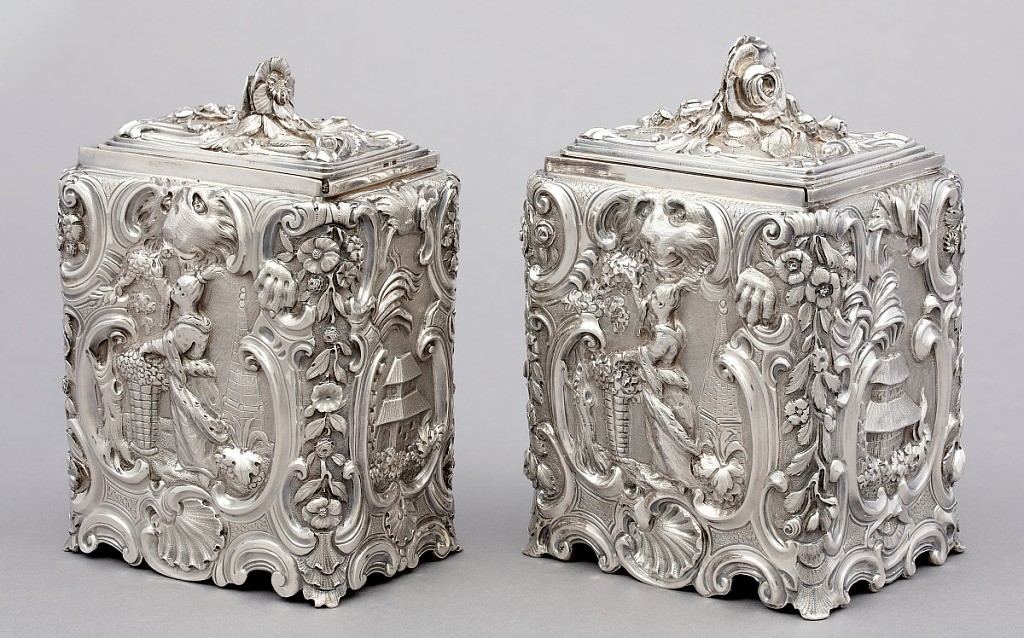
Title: Pair of Tea or Sugar Caddies
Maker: William Cripps, English, 1715 – 1766
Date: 1752
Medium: silver
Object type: caddies
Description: Each caddy (a,b and c,d) formed of upright, rectangular body with repousse decoration of tea-picking figures in scrolled cartouche, with lion's head above and shell below, on front and back.  On sides, scene of tiered building and foliage in scrolled cartouche. Each caddy with sliding cover, relief-cast, with flower knob.